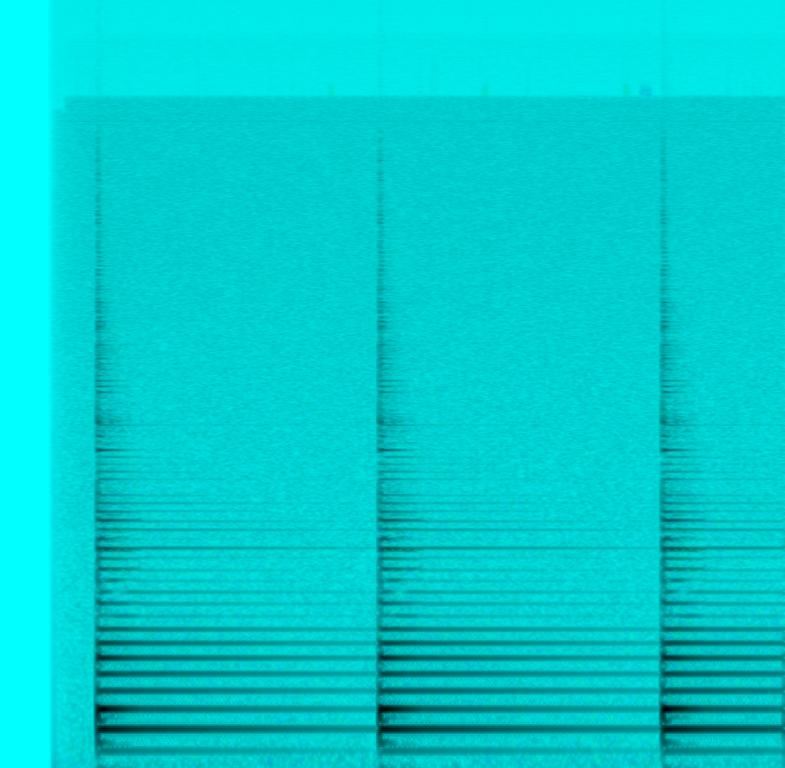
This is the recording of a tuning video in the key of D sharp. There is an electric guitar playing the note on each string repeatedly. This piece could be used to lift samples to be used in a beat or in the making of a virtual guitar plug-in.